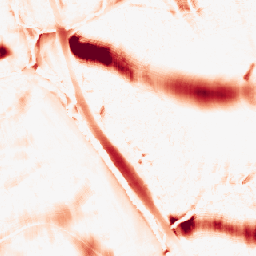
Category: morphological
Decomposition family: morphological_ellipse
Decomposition parameters: operation: opening
width: 50
height: 30
Upsampling method: nearest
Upsampling parameters: scale: 8
Upsampling scale: 8